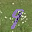
Label: 9